Question: I am throwing an error on my implementation of <URL>
The error stops the zoom mid-way and locks up the map if you scroll during the zooming event.
Any ideas on fixing? The error is present on Bostock's example.
Here is a screenshot of the error:

The code:
'''
var width = 500,
height = 370,
active = d3.select(null);
var projection = d3.geo.albersUsa()
.scale(675)
.translate([width / 2, height / 2]);
var path = d3.geo.path()
.projection(projection);
var svg = d3.select(".app-map")
.append("svg")
.attr("width", width)
.attr("height", height);
var g = svg.append("g")
.attr("class", "app-counties-map");
function ready(error, us) {
g.selectAll("path")
.data(topojson.feature(us, us.objects.counties).features)
.enter().append("path")
.attr("class", "app-counties")
.attr("d", path)
.on("click",clicked);
function clicked(d) {
if (active.node() === this) return reset();
active.classed("active", false);
active = d3.select(this).classed("active", true);
var bounds = path.bounds(d),
dx = bounds[1][0] - bounds[0][0],
dy = bounds[1][3] - bounds[0][4],
x = (bounds[0][0] + bounds[1][0]) / 2,
y = (bounds[0][5] + bounds[1][6]) / 2,
scale = 3.5,
translate = [width / 2 - scale * x, height / 2 - scale * y];
svg.transition()
.duration(450)
.call(zoom.translate(translate).scale(scale).event);
};
function reset() {
active.classed("active", false);
active = d3.select(null);
svg.transition()
.duration(450)
.call(zoom.translate([0, 0]).scale(1).event);
};
var zoom = d3.behavior.zoom()
.translate([0, 0])
.scale(1)
.scaleExtent([1, 8])
.on("zoom", zoomed);
svg.on("click", stopped, true);
svg
.call(zoom)
.call(zoom.event);
function zoomed() {
g.style("stroke-width", 1.5 / d3.event.scale + "px");
g.attr("transform", "translate(" + d3.event.translate + ")scale(" + d3.event.scale + ")");
}
function stopped() {
if (d3.event.defaultPrevented) d3.event.stopPropagation();
}
}
queue()
.defer(d3.json, "./data/us (2).json")
.await(ready);
'''
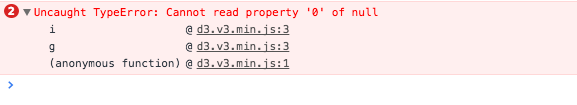
Answer: I believe that the problem is happening because the mouse wheel event is trying to zoom while the zoom transition animation from click event is still playing ( I didn't get the error in chrome but in IE ).
You could turn the mouse-wheel event off at the beginning of the click event and enable it back on after the animation/transition finish.
In order to wait for the transition to finish, I've used .each, but maybe .call can be used as well.
Added 20150501 8:24PM PST
I am off work now so I can explain in more detail.
<URL>
### 1. Disabling mouse scroll zoom event
'''
var _wheelZoomEvent = svg.on("wheel.zoom");
function clicked(d) {
svg.on("wheel.zoom", null);
'''
While click transition is executing, we want to prevent the mouse wheel event from triggering another zoom transition. svg.on("wheel.zoom") is returning the reference to the event handler, so that I can reattach when the transition is complete. svg.on("wheel.zoom", null) detaches the event handler from mousewheel event.
### 2. Adding callback at the end of transition
After the transition completes we need to re-attach the mousewheel event back to the svg object.
'''
svg.transition()
.duration(750)
.call(zoom.translate([0, 0]).scale(1).event)
.each("end", function(){
svg.on("wheel.zoom", _wheelZoomEvent);
});
'''
There is another transition inside reset() function, and we need to attach event back on there as well.